Question: How can I create the shape below with 'THREE.JS' in 'WebGLRenderer'.

This shape is a cube, the top face of which has been rotated 45 degrees.
Is it possible to create the cube then change it vertexes or ...
any idea?
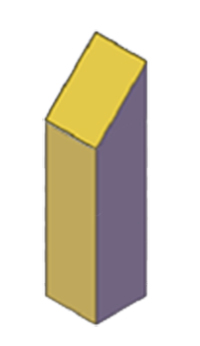
Answer: You can access the vertex positions using the array cubeMesh.geometry.vertices.
'''
//create a cube as per usual
var cubeMesh = new THREE.Mesh(
new THREE.CubeGeometry(1, 2, 1),
new THREE.MeshLambertMaterial()
);
scene.add(cubeMesh);
//change vertex positions
cubeMesh.geometry.vertices[1].y += 1;
cubeMesh.geometry.vertices[4].y += 1;
//indicate that the vertices need update
cubeMesh.geometry.verticesNeedUpdate = true;
'''